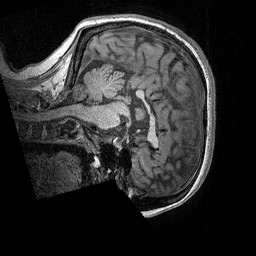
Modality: T1w
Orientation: sagittal
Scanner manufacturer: siemens
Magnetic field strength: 3 T
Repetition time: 2.3 s
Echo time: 0.00298 s